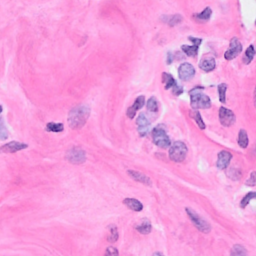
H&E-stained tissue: Breast